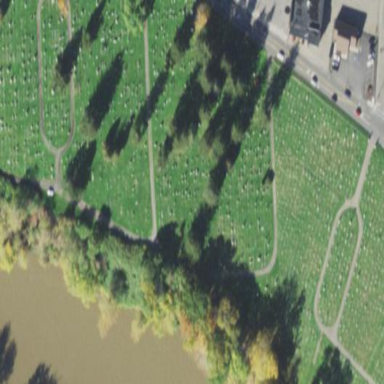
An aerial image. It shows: Cemetery.